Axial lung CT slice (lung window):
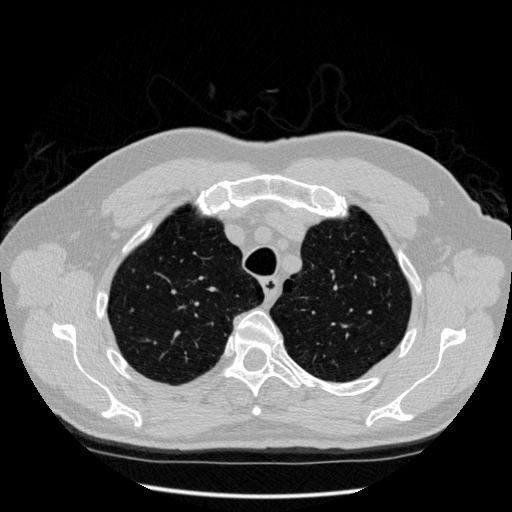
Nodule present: no